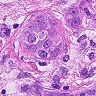
Metastatic tissue present: yes